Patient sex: M
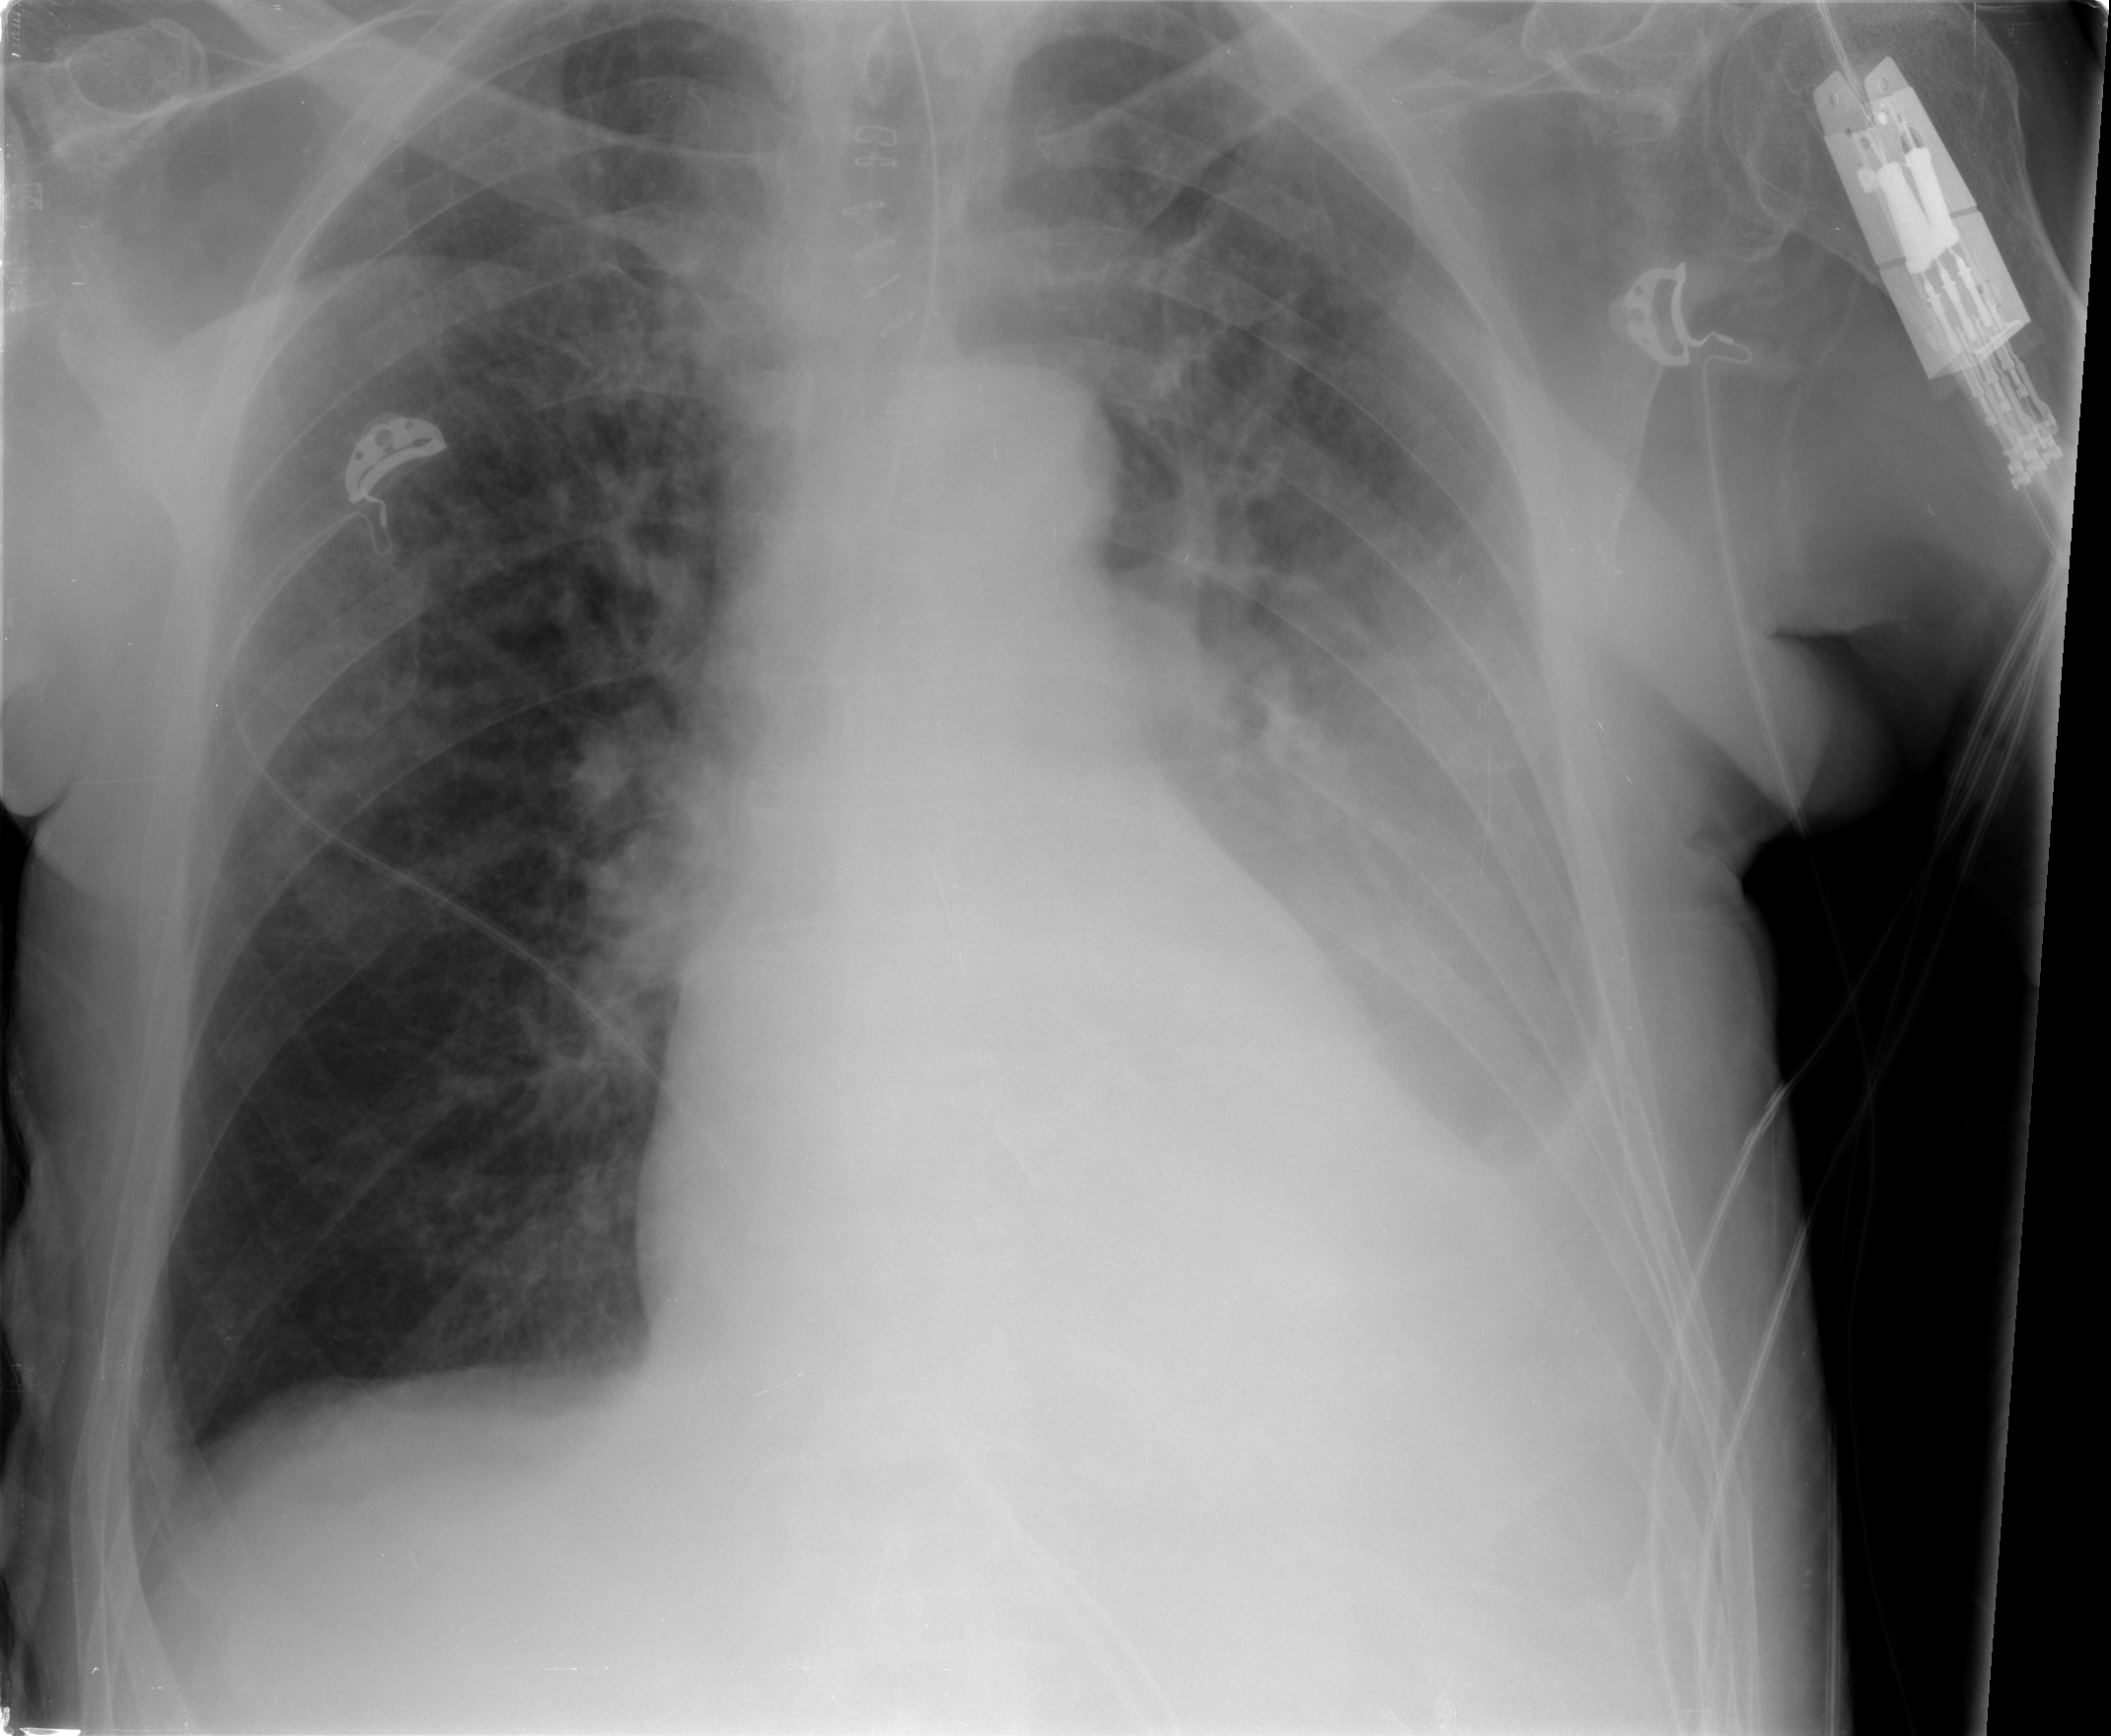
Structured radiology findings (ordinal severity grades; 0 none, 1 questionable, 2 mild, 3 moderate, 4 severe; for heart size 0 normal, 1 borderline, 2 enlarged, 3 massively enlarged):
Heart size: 2
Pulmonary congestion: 2
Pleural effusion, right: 3
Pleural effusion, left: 3
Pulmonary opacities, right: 2
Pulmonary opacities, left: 2
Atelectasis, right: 2
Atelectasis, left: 3